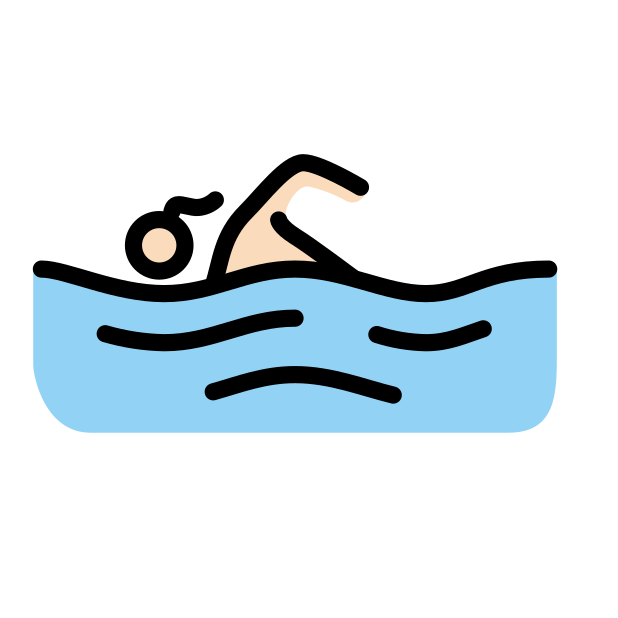
woman swimming: light skin tone